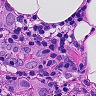
Metastatic tissue present: yes